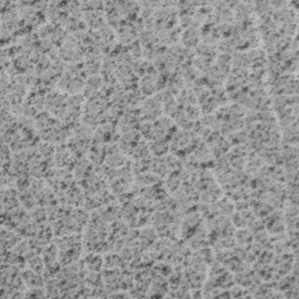
Label: frost